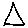
Label: triangle